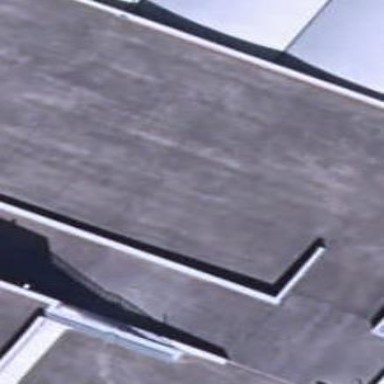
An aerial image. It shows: Industrial building.